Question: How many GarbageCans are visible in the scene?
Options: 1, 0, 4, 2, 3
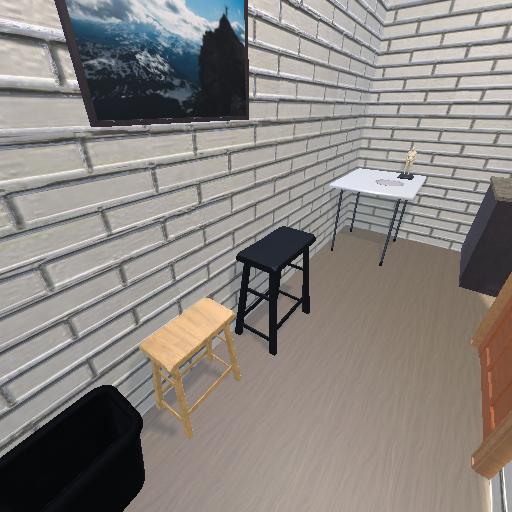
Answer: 1